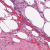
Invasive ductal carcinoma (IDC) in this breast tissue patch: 0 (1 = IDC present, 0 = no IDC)